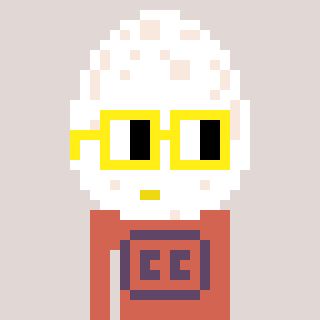
a pixel art character with square yellow glasses, a egg-shaped head and a peachy-colored body on a warm background